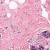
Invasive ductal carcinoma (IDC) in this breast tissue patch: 0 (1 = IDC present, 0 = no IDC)